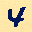
Label: 4